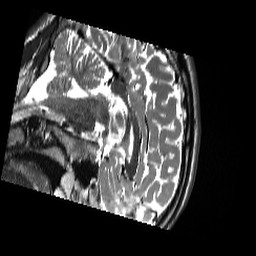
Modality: T2w
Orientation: sagittal
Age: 19
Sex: male
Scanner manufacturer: siemens
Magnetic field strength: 3 T
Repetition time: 13.52 s
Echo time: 0.088 s